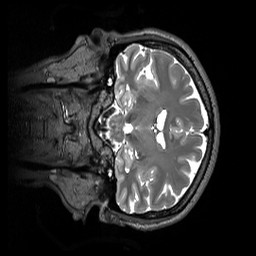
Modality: T2w
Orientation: coronal
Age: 35
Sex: female
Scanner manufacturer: siemens
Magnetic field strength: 3 T
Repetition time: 3.2 s
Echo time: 0.412 s